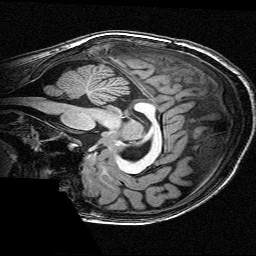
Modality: T1w
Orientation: sagittal
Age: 10
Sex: male
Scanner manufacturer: siemens
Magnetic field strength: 3 T
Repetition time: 2.3 s
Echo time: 0.00336 s